Interaction volume radius: 5 \u00c5
Interaction volume height: 20 \u00c5
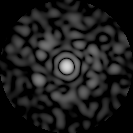
Disorder parameter: 0.8282